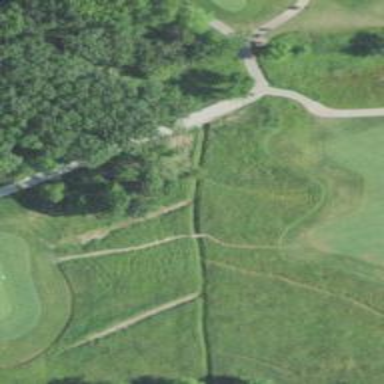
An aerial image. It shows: Path for both roads and golfers.